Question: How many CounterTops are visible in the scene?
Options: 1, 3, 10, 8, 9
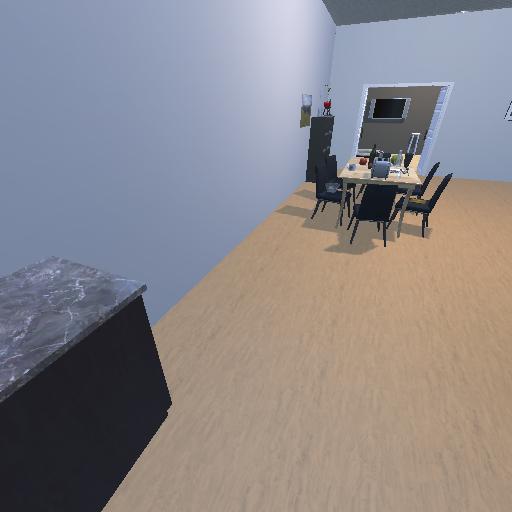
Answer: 1